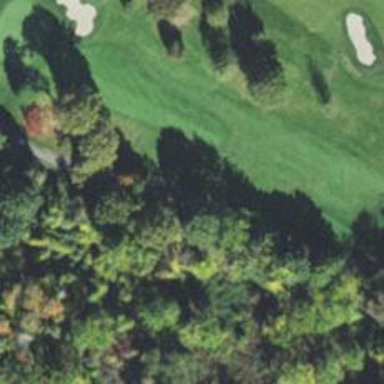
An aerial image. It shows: Path for both roads and golfers.